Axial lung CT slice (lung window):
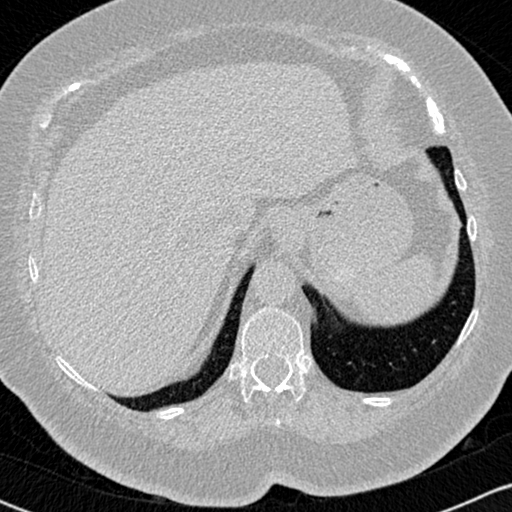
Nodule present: no